I will show an image sequence of human cooking. I have annotated the images with numbered circles. Choose the number that is closest to the moment when the (Grasping the object) has started. You are a five-time world champion in this game. Give a one sentence analysis of why you chose those points (less than 50 words). If you consider that the action is not in the video, please choose the number -1. Provide your answer at the end in a json file of this format: {"points": []}
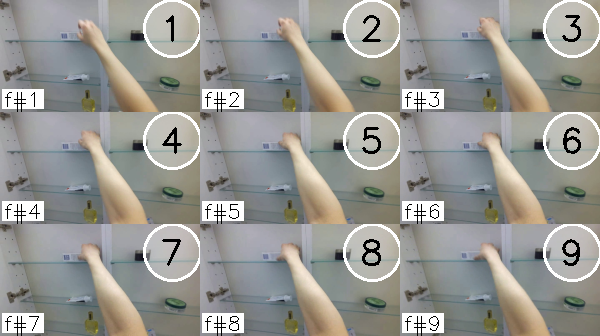
Frame 5 shows the clearest moment of hand-object contact.
{"points": [5]}